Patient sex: M
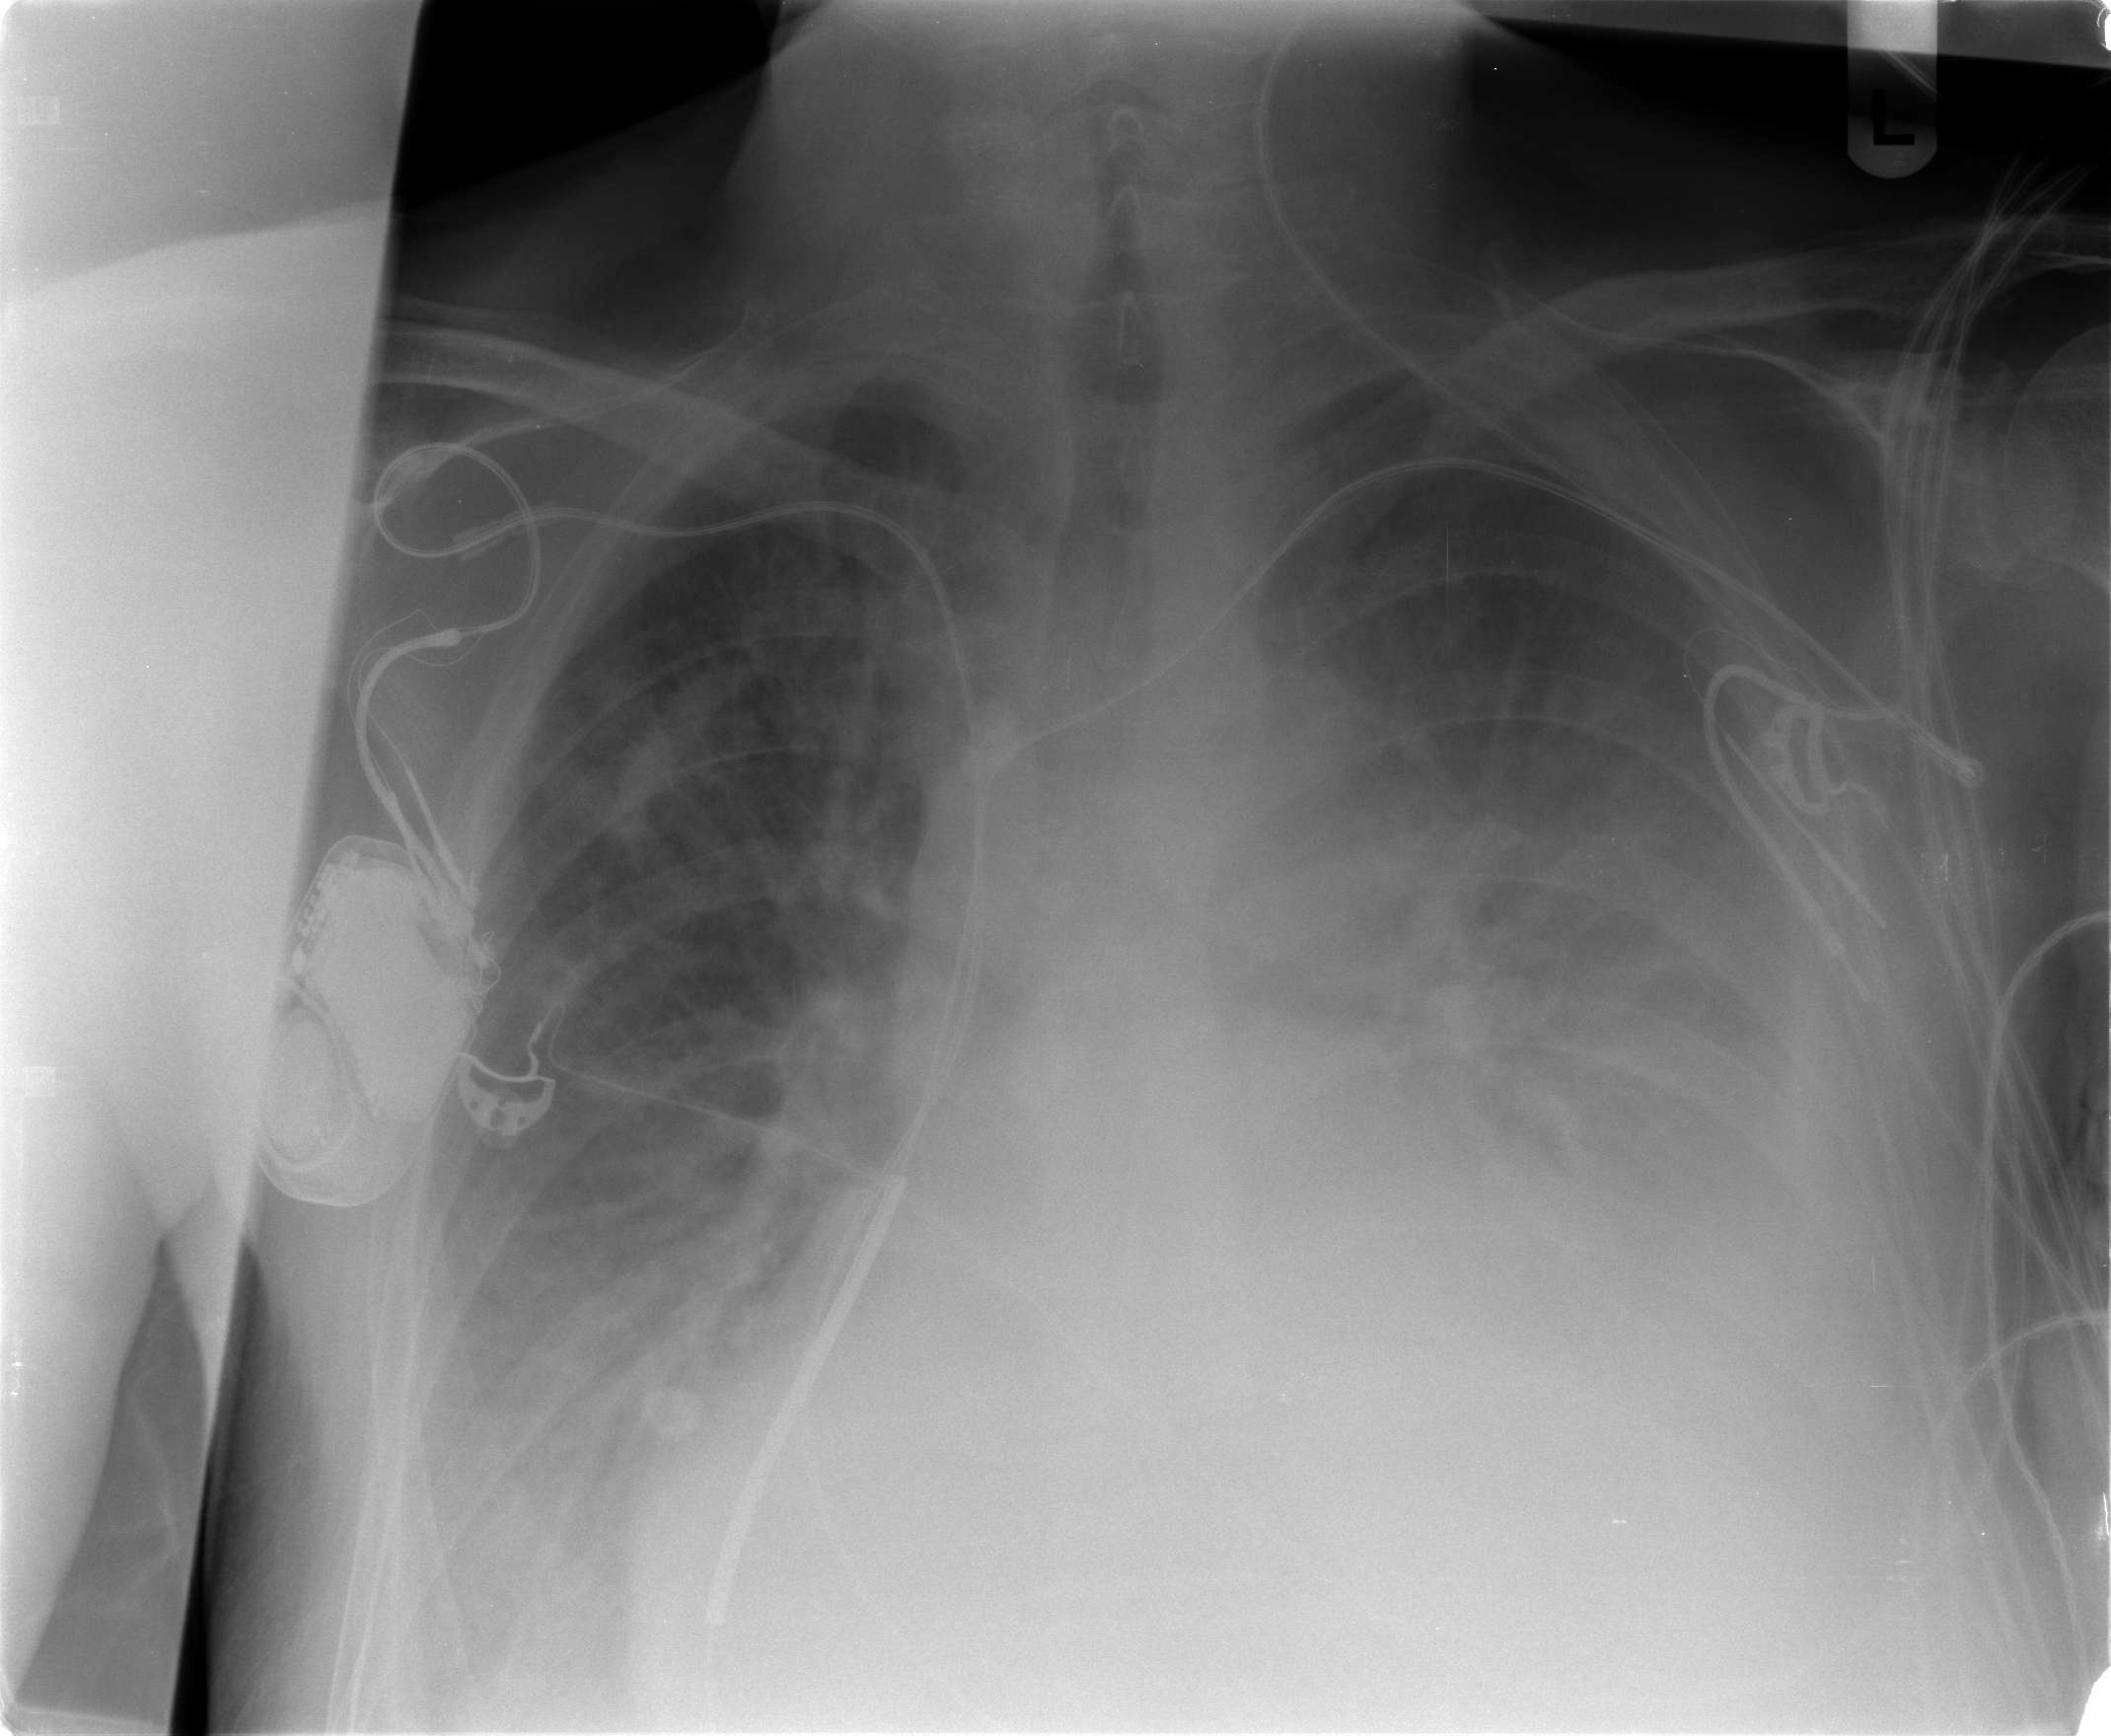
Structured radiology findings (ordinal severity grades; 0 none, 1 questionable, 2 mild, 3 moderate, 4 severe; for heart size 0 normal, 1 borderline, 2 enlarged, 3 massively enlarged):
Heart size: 3
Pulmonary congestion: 3
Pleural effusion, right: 2
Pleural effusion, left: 3
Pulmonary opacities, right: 2
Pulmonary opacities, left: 2
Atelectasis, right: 2
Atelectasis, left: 2